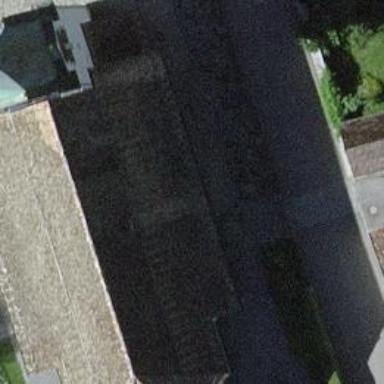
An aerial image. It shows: Church which is place of worship.